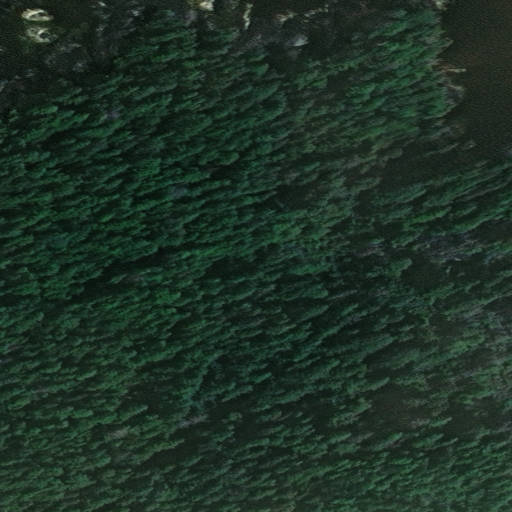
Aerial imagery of cape in Alaska named Kalinin Point containing only unknown